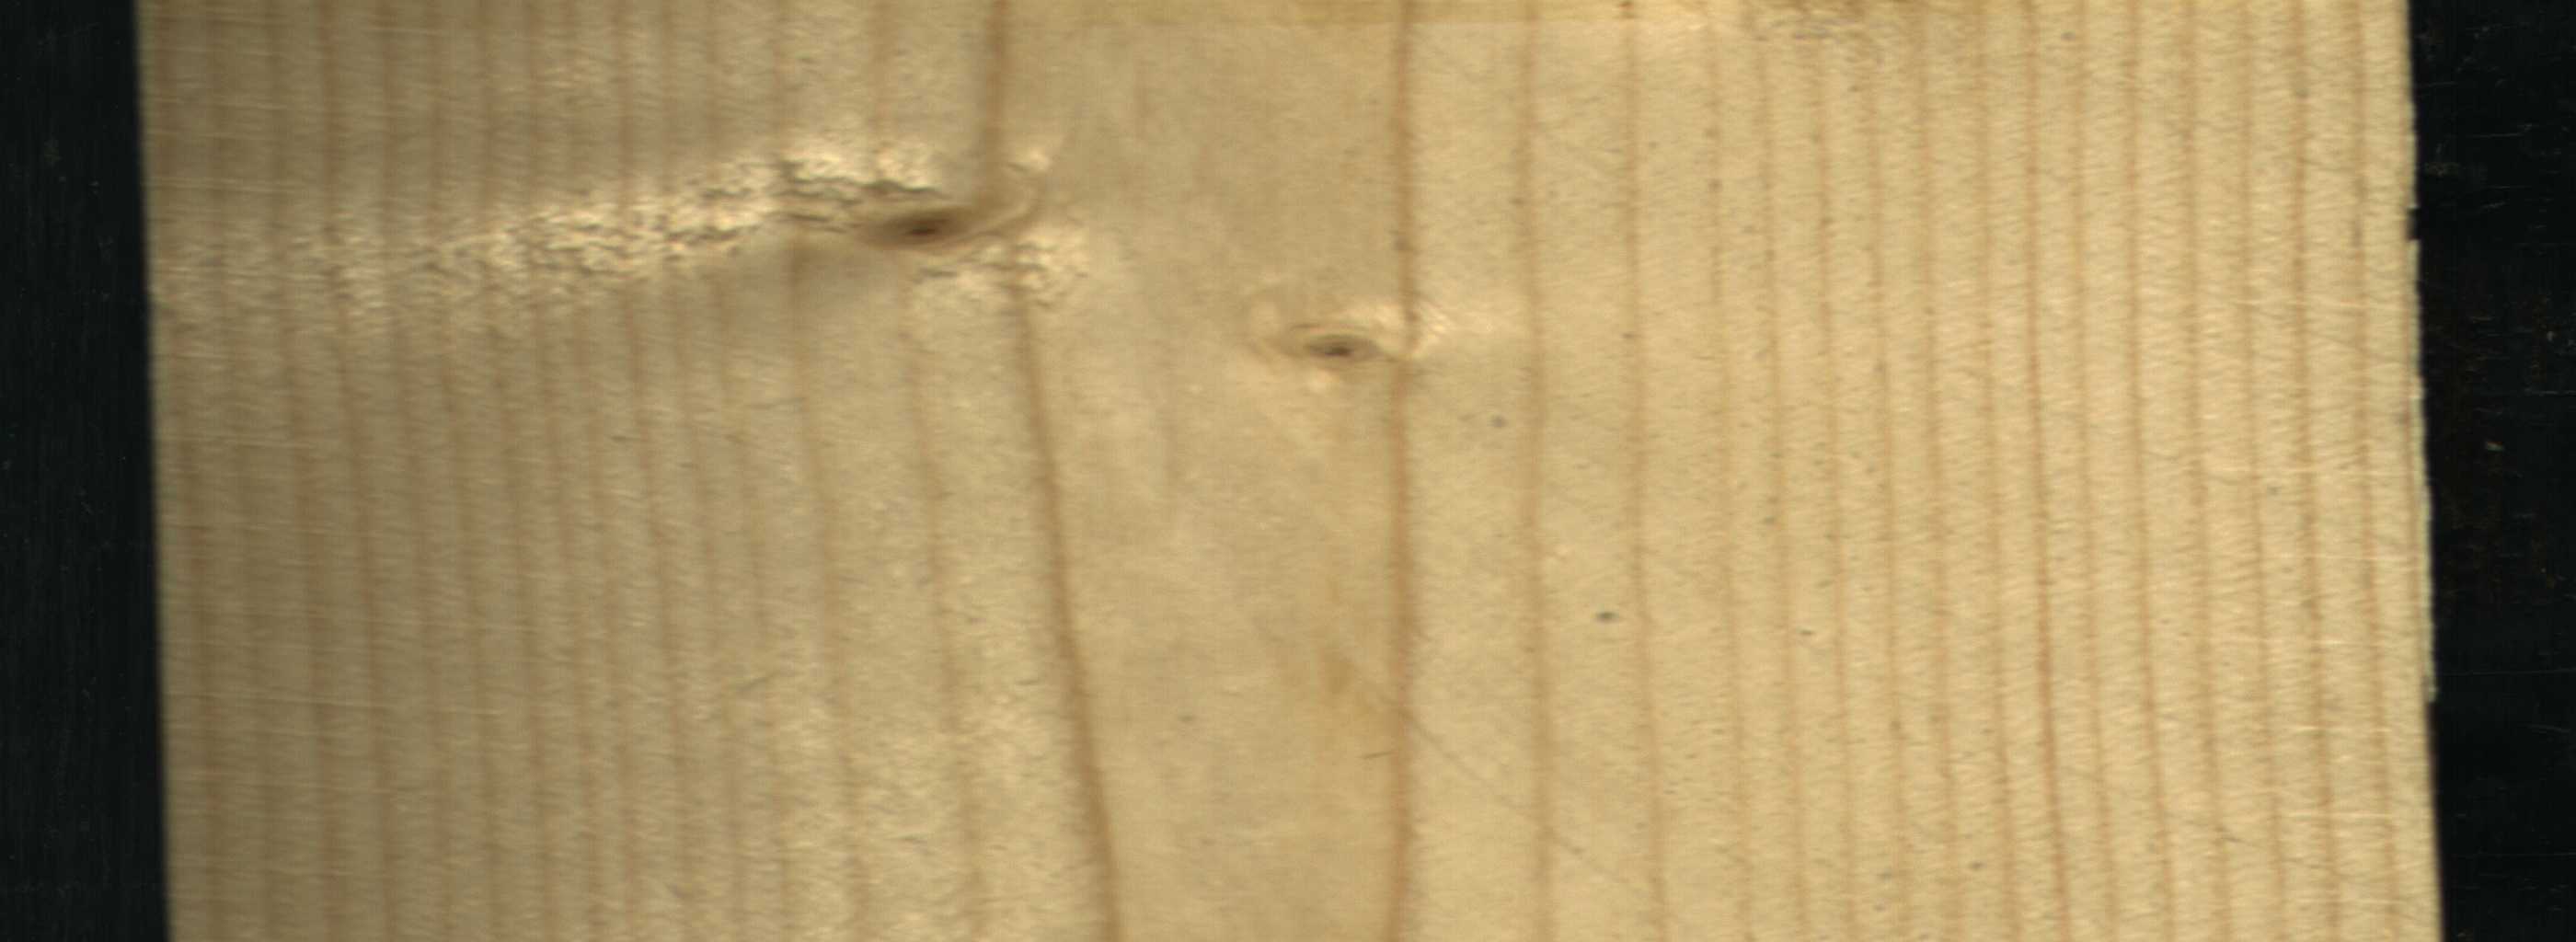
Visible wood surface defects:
Live_Knot
Live_Knot